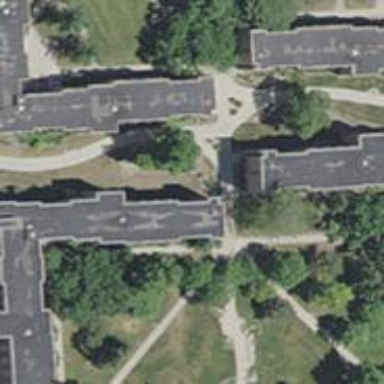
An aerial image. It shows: Dormitory building.